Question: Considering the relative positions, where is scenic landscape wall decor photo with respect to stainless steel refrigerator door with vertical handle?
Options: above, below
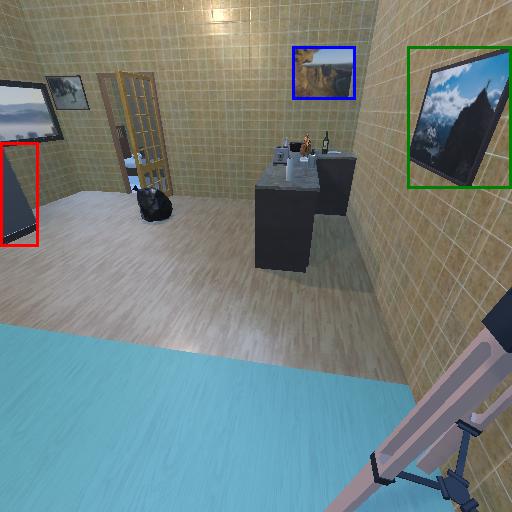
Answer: above